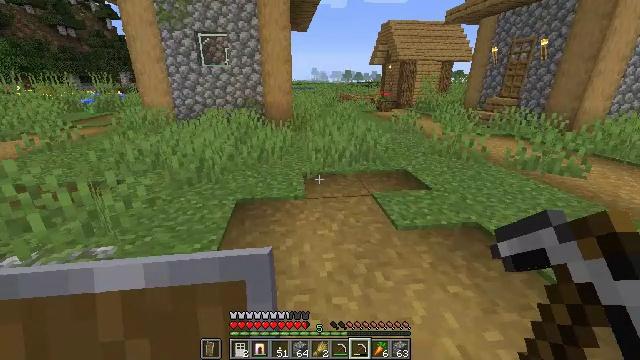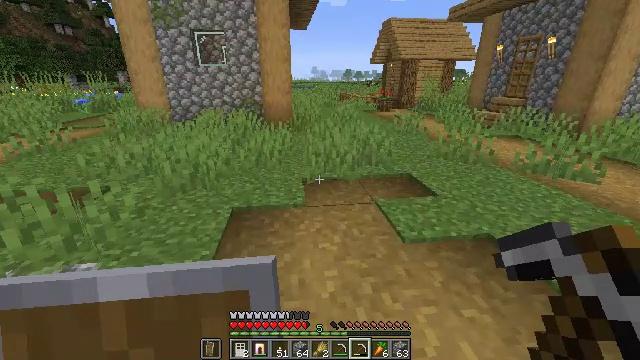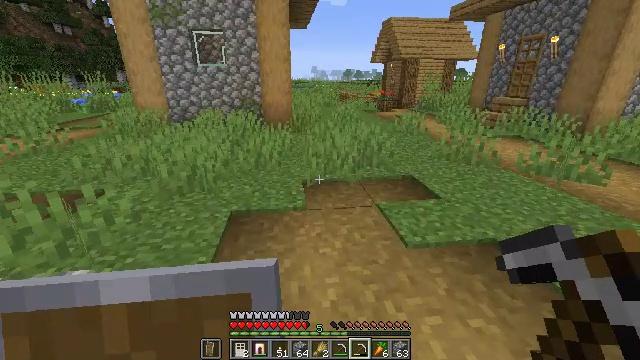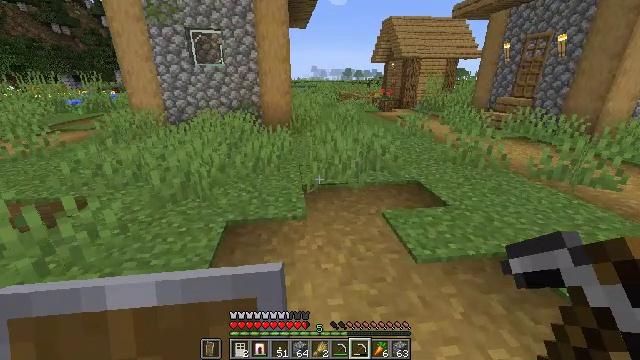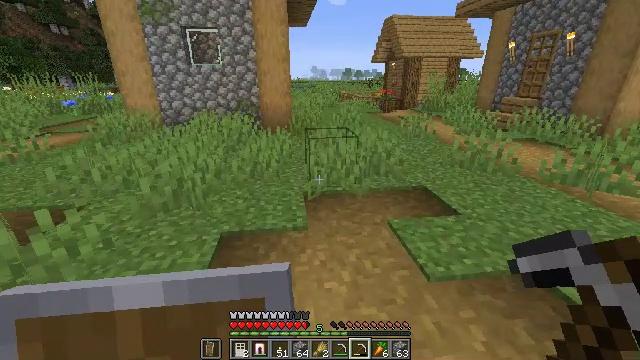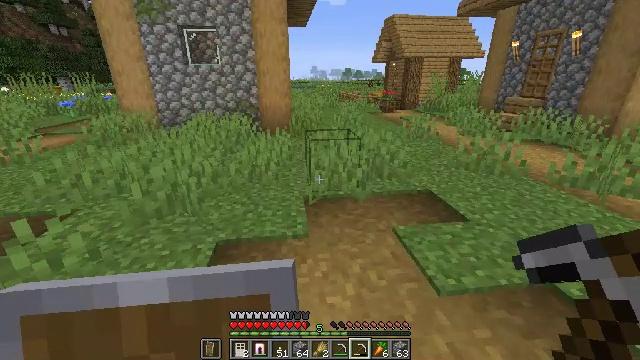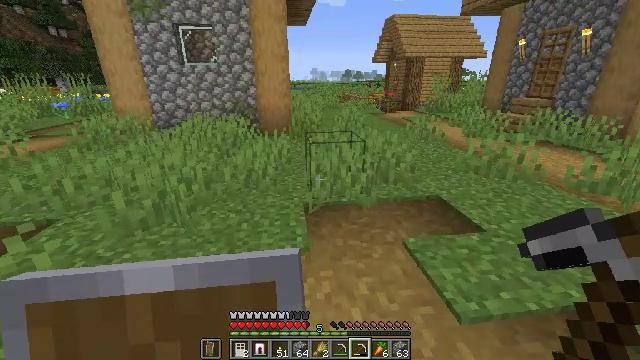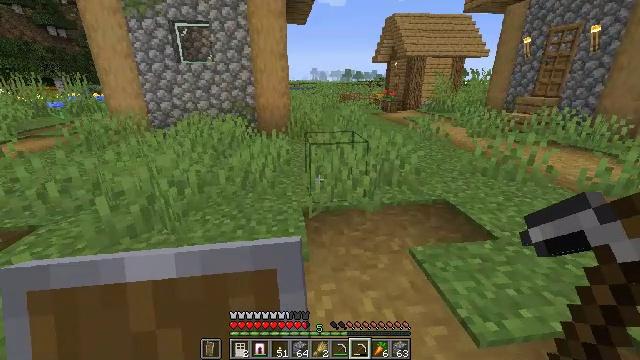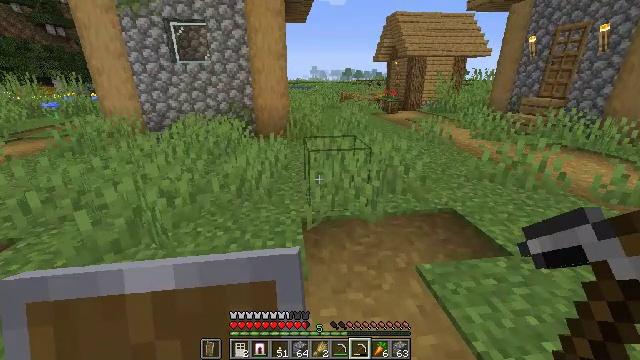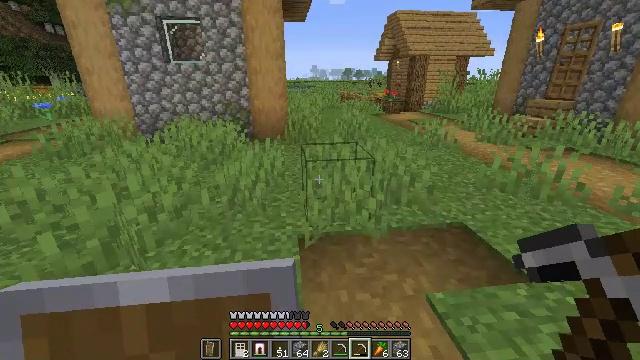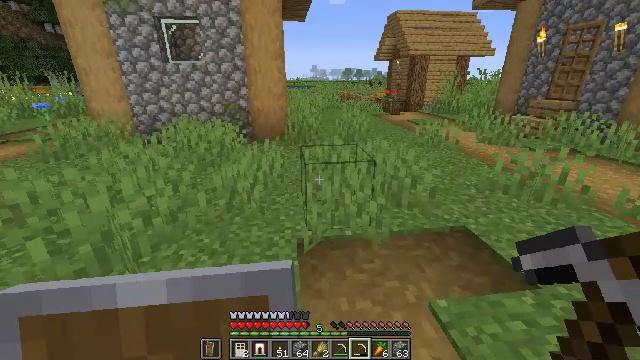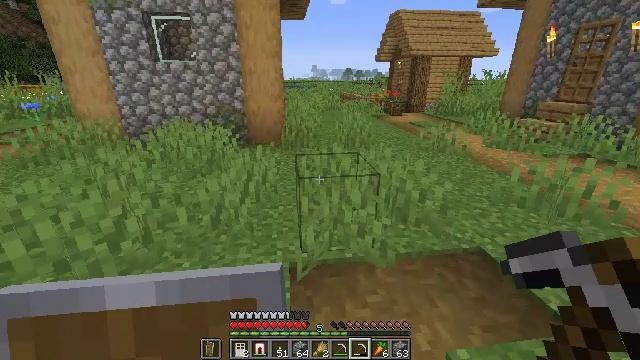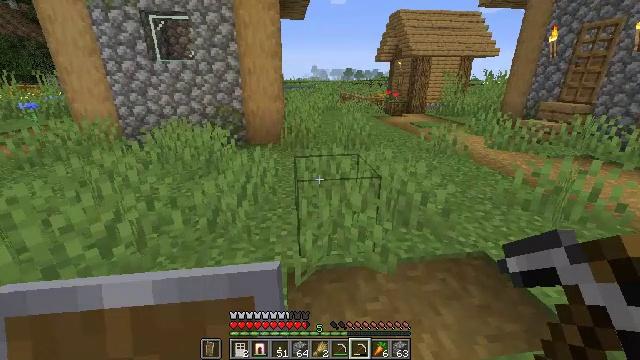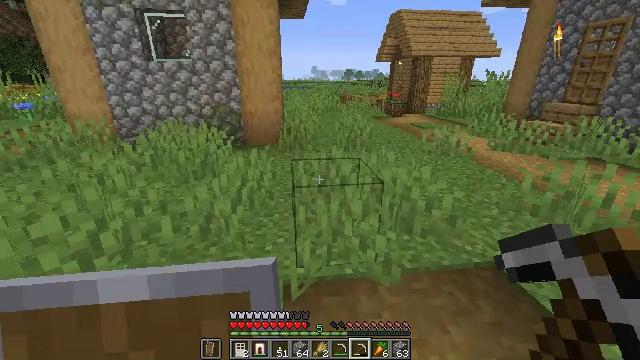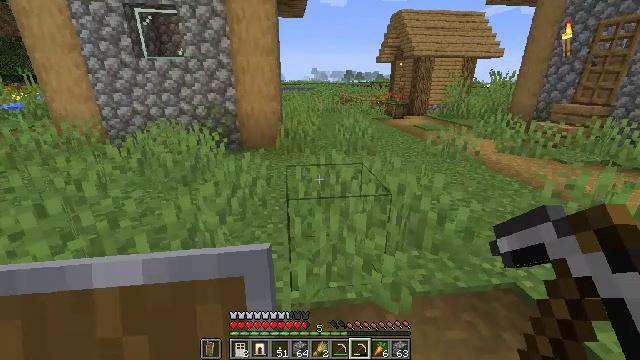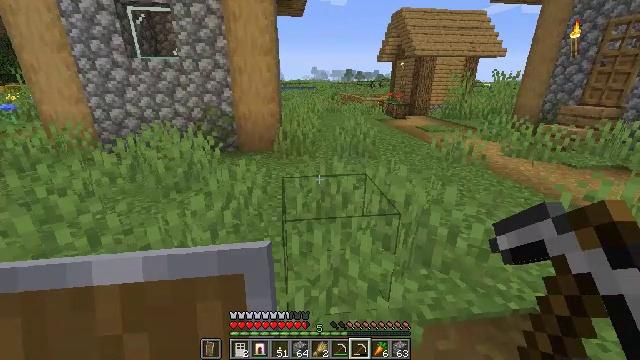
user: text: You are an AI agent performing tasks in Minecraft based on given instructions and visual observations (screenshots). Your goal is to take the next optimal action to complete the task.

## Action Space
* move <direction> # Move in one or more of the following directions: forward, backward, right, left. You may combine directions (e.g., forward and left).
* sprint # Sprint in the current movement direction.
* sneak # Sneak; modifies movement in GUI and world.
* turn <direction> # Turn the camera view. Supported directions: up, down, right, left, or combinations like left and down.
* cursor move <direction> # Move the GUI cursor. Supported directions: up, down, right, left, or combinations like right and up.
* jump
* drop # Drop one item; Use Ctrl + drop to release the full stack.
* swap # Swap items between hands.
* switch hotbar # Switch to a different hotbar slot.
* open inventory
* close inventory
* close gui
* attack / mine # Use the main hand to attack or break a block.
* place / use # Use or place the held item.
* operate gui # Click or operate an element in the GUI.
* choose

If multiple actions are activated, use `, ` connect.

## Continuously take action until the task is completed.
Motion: motion action
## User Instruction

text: Pick up the white bed by breaking it.
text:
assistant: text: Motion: move forward
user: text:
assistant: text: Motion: move forward
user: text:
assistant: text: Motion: move forward
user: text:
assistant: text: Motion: move forward
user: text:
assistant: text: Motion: move forward
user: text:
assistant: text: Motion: move forward
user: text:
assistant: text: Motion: move forward
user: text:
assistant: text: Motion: move forward
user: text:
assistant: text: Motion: move forward
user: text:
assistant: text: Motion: move forward
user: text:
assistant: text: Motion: move forward
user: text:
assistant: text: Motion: move forward
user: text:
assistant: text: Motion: move forward
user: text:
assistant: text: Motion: move forward
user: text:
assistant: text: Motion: move forward
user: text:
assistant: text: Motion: move forward
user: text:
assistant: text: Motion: move forward
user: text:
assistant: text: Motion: move forward
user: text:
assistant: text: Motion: move forward
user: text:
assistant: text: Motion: move forward
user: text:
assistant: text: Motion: move forward
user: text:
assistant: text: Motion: move forward
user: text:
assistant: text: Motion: move forward
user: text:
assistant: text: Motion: move forward
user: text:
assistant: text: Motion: move forward
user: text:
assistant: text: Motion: move forward
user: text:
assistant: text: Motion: move forward
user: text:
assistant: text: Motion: move forward
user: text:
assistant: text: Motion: move forward
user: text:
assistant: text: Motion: move forward